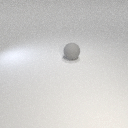
large gray rubber sphere